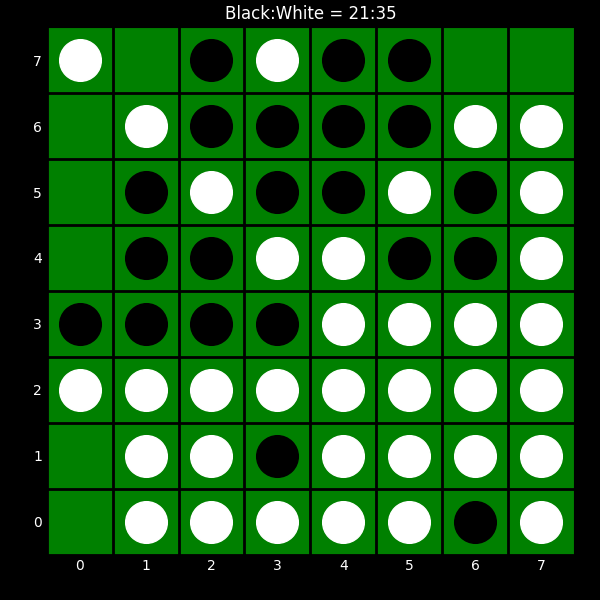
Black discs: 21
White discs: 35